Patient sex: M
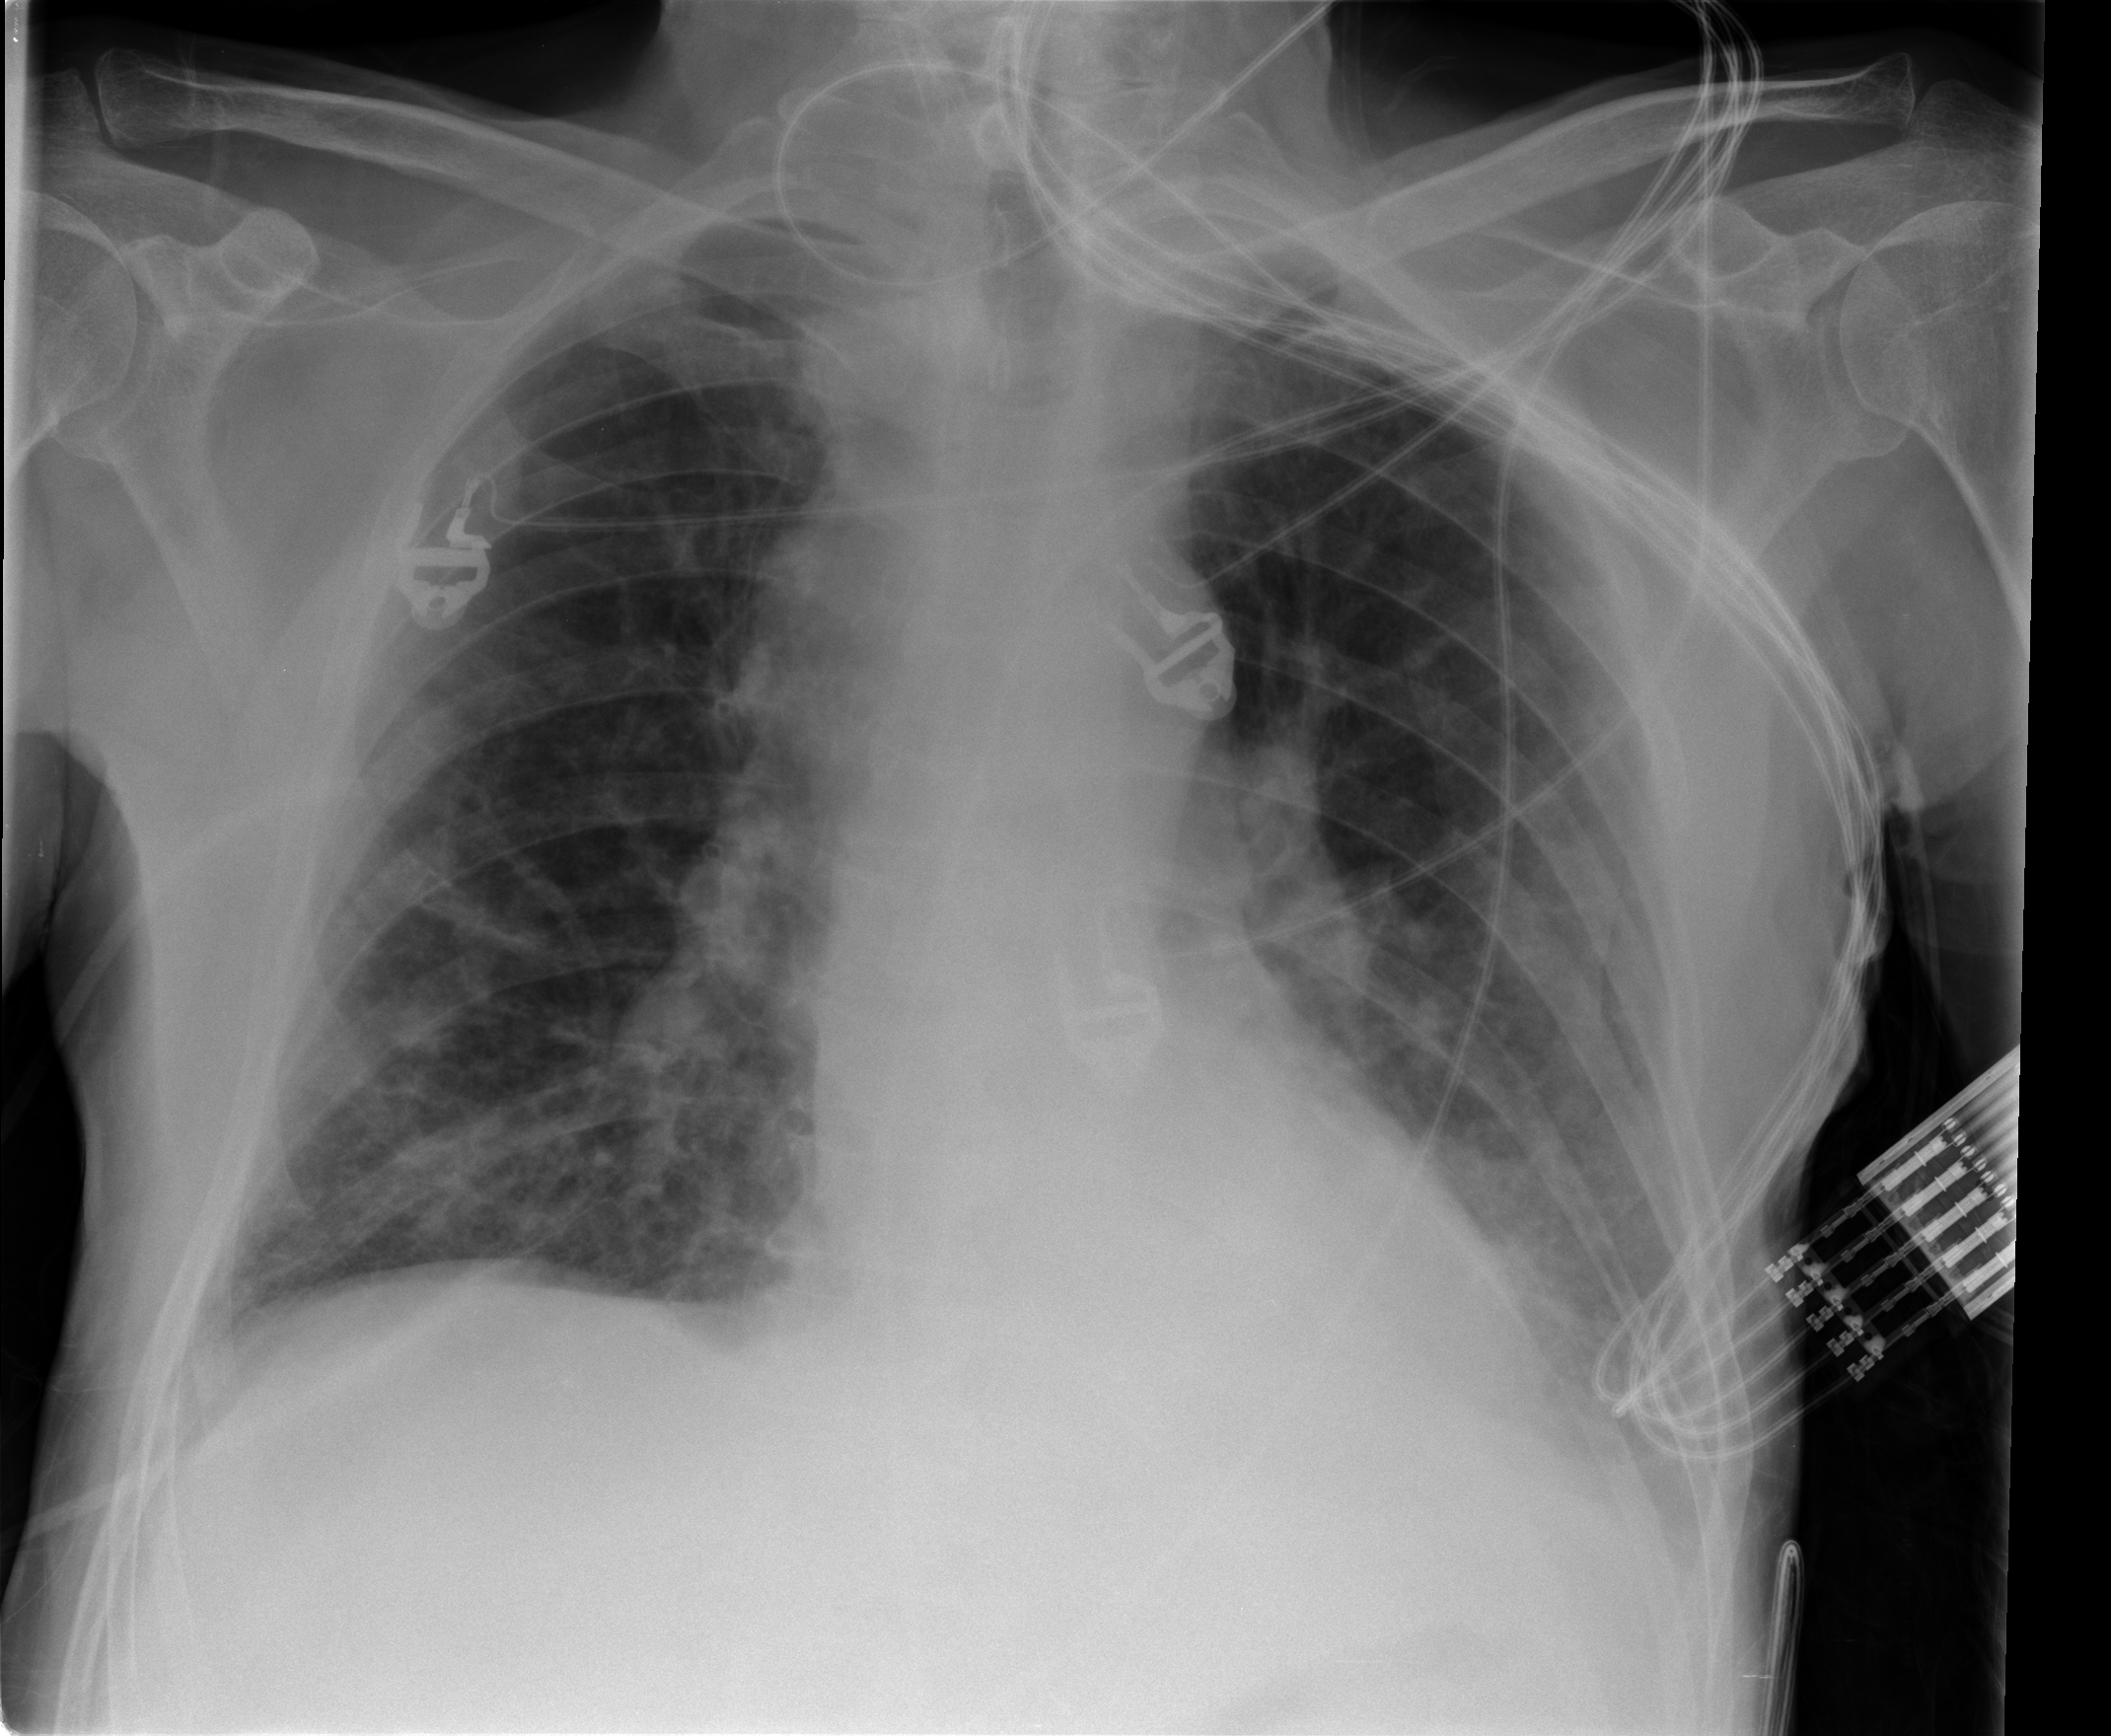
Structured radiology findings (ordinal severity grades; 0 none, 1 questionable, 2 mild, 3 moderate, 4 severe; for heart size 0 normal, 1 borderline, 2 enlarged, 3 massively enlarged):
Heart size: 0
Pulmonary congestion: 0
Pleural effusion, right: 1
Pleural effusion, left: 2
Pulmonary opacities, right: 0
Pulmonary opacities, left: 0
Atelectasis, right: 2
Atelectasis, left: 2